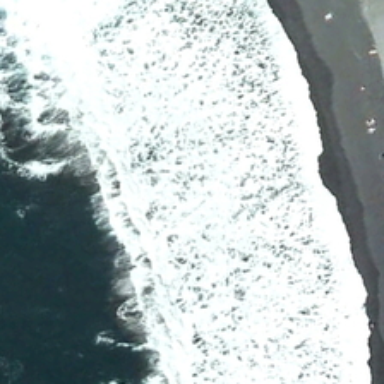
There are a lot of people playing on the beach .